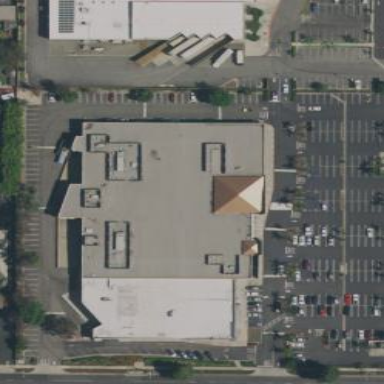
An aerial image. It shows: Retail building that houses furniture shop.